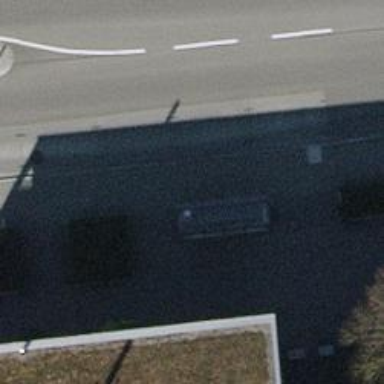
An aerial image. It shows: Shelter for public transport.